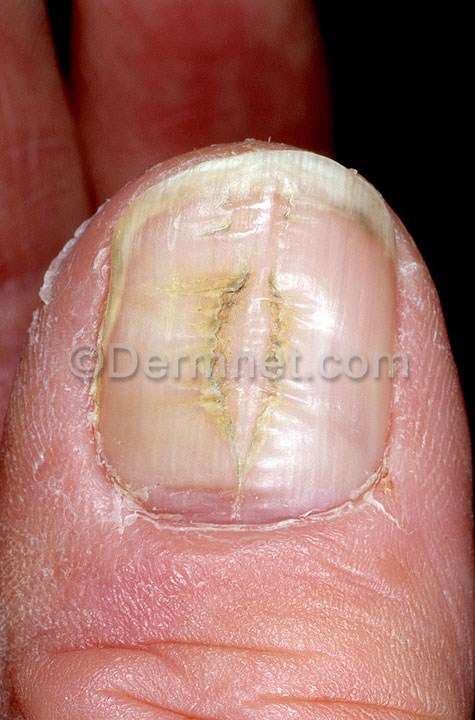
Disease: Nail Fungus and other Nail Disease